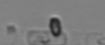
Label: Skeletonema